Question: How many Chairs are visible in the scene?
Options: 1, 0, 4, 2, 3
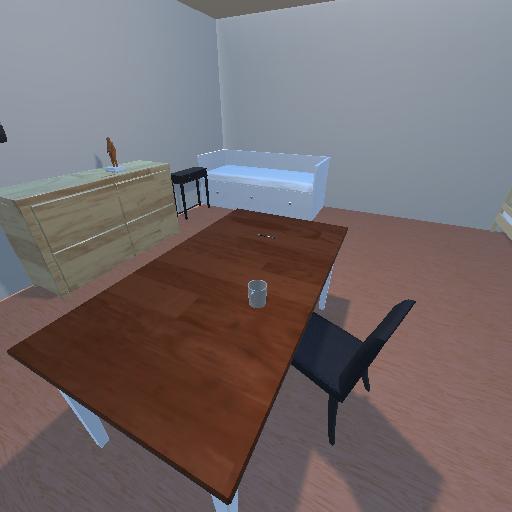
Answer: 1